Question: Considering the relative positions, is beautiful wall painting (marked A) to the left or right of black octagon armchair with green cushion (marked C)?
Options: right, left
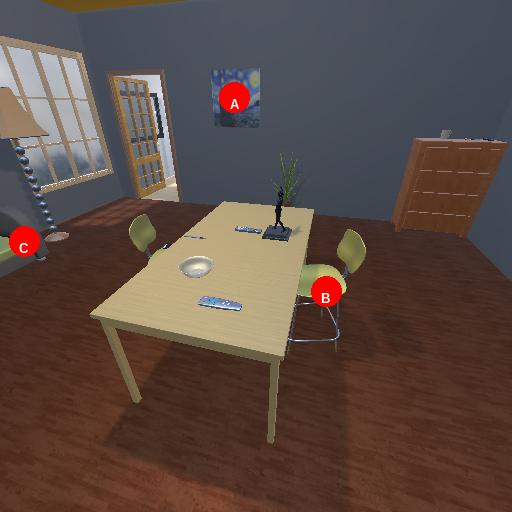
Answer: right